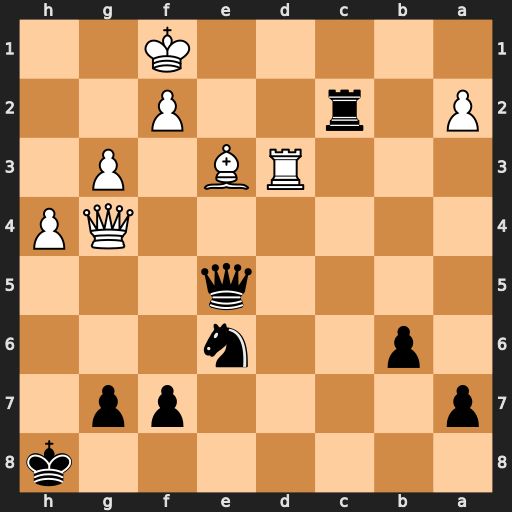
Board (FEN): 7k/p4pp1/1p2n3/4q3/6QP/3RB1P1/P1r2P2/5K2
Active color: b
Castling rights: -
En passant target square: -
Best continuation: Qb5 Qd1 Rc3